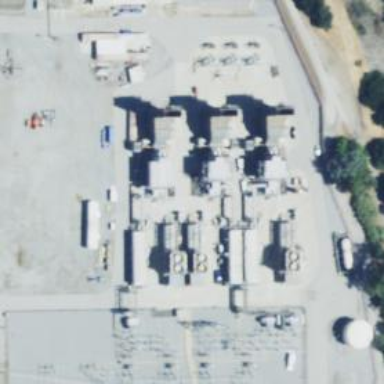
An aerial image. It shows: Gas-powered generator. It is gas turbine type generator.